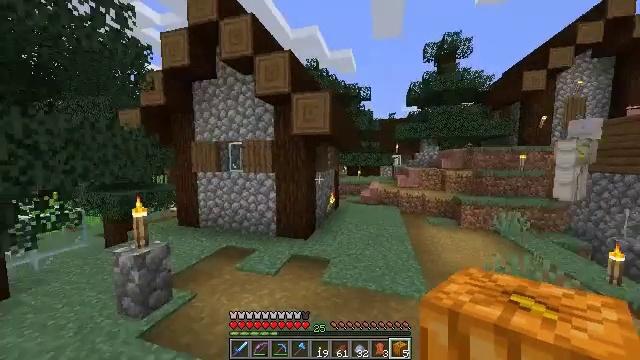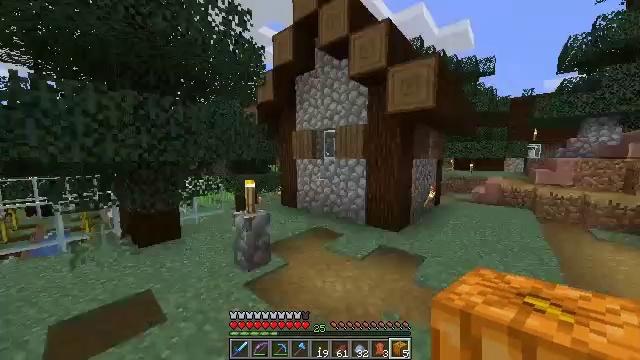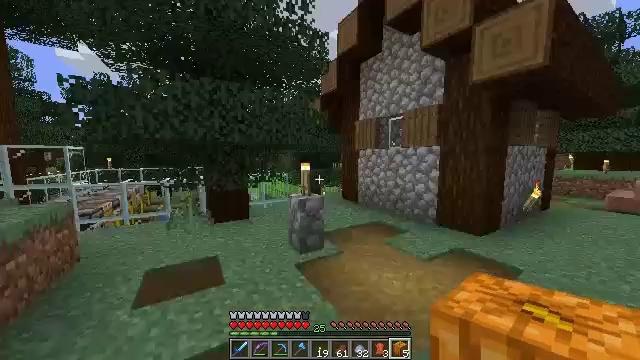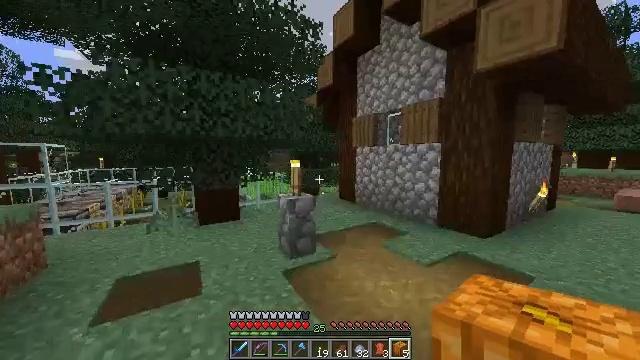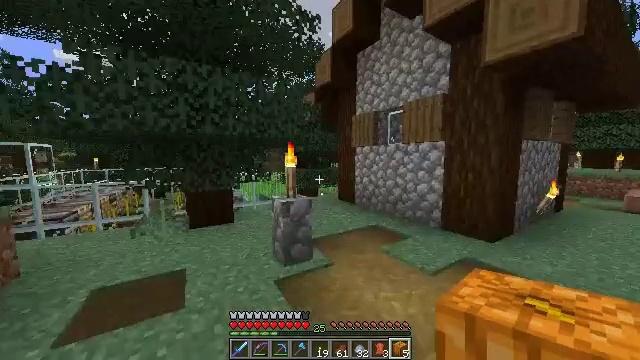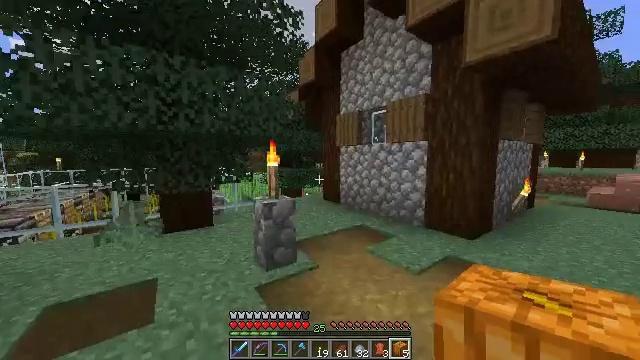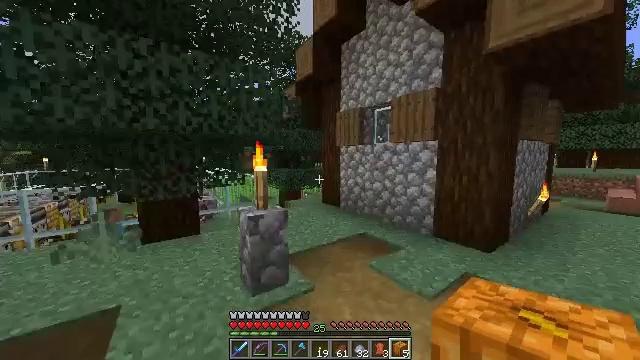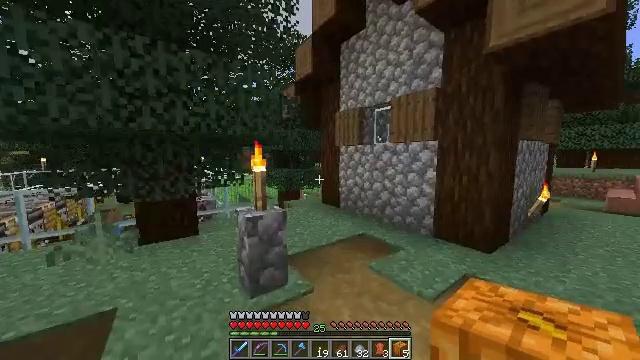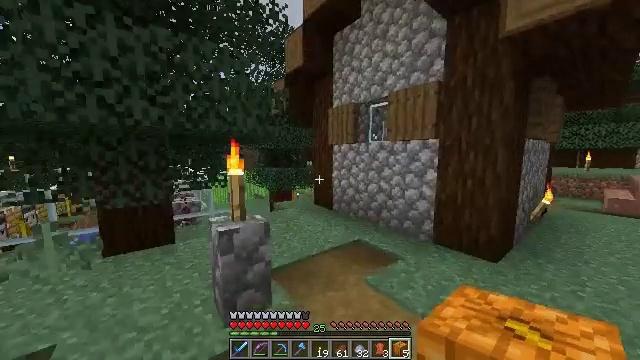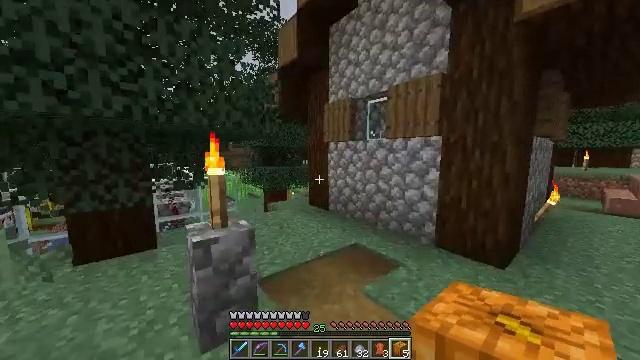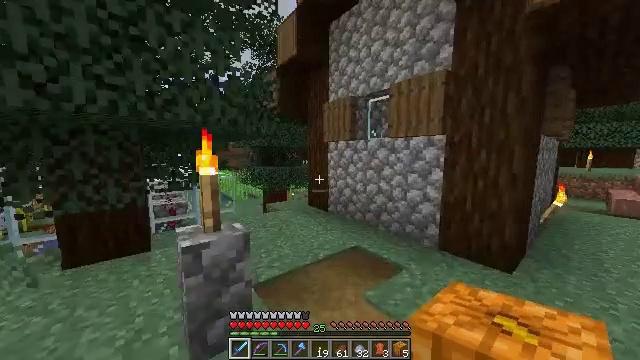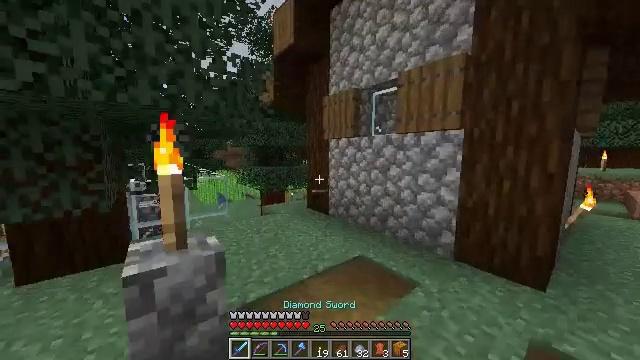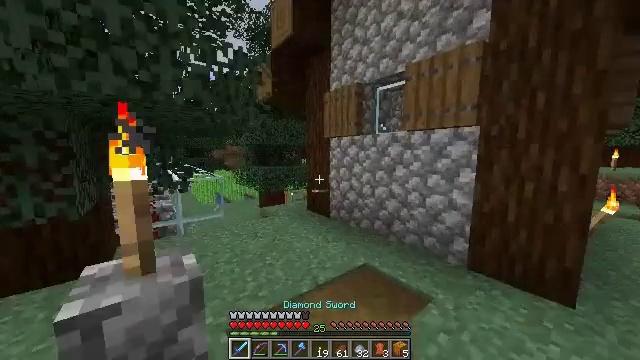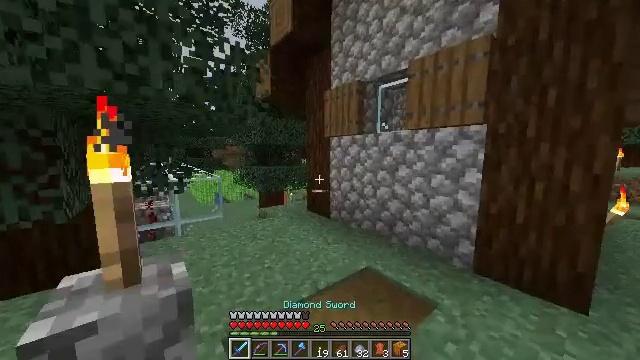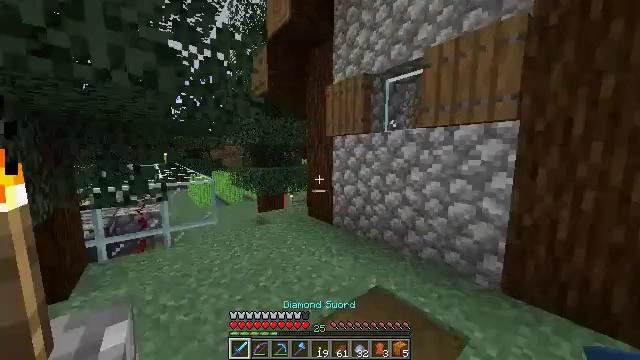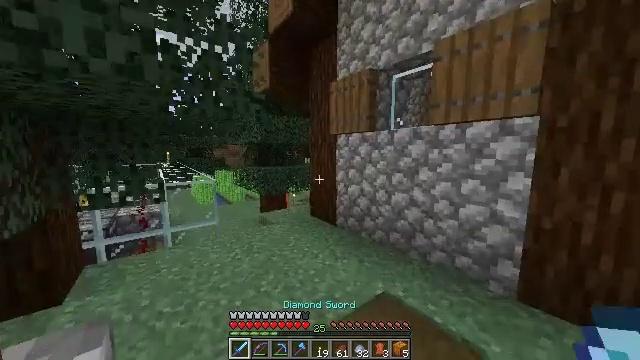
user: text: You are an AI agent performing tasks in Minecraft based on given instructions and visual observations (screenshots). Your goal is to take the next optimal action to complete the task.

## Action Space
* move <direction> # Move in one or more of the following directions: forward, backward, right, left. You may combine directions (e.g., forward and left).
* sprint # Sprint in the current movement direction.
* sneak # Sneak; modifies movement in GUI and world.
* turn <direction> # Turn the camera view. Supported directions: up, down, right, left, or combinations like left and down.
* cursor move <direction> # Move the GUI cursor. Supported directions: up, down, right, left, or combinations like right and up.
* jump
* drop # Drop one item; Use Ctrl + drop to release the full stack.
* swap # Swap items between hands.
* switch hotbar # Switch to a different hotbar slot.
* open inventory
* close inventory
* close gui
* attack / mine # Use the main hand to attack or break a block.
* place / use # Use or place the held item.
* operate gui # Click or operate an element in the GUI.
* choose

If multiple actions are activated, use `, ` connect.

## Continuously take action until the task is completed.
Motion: motion action
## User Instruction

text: Mine potatoes from the farmland.
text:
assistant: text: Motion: move forward, turn left and down
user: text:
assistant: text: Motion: move forward, turn left
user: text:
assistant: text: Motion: move forward
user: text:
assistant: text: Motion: move forward
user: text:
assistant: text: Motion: move forward, turn right
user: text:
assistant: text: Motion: move forward
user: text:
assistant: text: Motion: move forward
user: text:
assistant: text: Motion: move forward, turn right
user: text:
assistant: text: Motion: move forward, turn right
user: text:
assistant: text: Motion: move forward, switch to hotbar 1
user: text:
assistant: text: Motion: move forward, switch to hotbar 1
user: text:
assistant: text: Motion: move forward, switch to hotbar 1
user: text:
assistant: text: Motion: move forward
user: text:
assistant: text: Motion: move forward
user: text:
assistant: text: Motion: move forward, sprint
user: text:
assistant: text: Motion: move forward, sprint, turn left and down
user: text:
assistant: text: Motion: move forward, turn left
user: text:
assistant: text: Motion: move forward, turn left
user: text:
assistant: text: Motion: move forward, turn left
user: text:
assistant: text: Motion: move forward, turn left
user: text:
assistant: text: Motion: move forward, turn left and down
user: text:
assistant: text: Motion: move forward, turn left
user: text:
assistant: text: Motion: move forward, turn left
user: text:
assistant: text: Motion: move forward
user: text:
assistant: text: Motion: move forward
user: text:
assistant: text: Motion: move forward
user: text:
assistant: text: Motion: move forward
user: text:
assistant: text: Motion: move forward, turn left
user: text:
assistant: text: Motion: move forward, turn left
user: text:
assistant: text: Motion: move forward